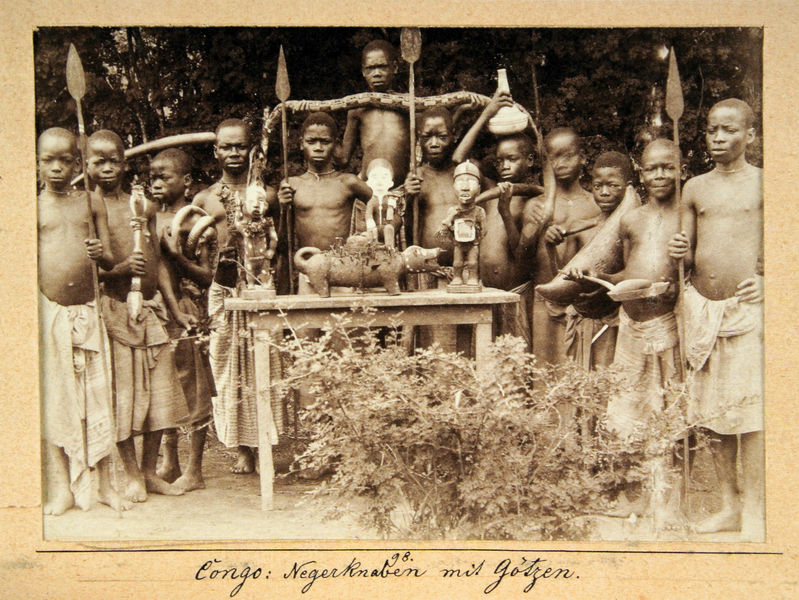
Titel: Jugendliche mit Objekten
Standort: Mannheim
Institution: Reiß-Engelhorn Museen
Schlagwörter: blätter, dunkel, gruppe, körper, nackt, schatten, weiß, menschen, braun, brust, hell, licht, schmuck, schwarz, tisch, tier, rock, jung, rahmen, stehen, gruppenportrait, portrait, porträt, erde, busch, büsche, sträucher, boden, tücher, kinder, lächeln, schrift, jungen, afrika, sepia, figuren, runde, ernst, mimik, bauch, halbnackt, gruppen, foto, fotografie, photographie, lachen, leiber, schwarze, schwein, lendentuch, schwarzweiß, waffen, schlange, stempel, photo, karte, lanzen, speere, postkarte, aufnahme, handschrift, präsentieren, pfanne, vorführen, masken, götzen, eingeborene, kolonialzeit, kalebasse, ernts, kongo, maskeln